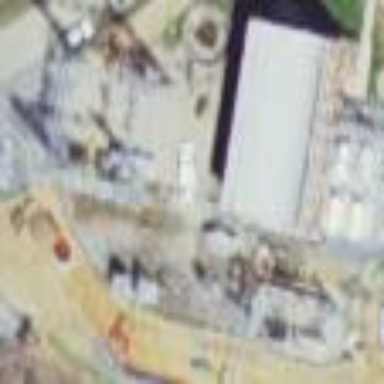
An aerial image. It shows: Power substation.